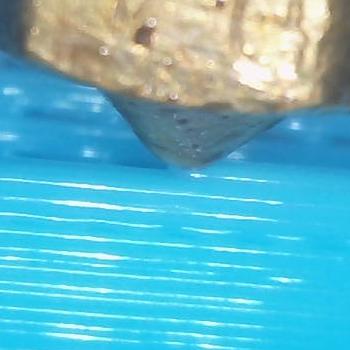
Flow rate: 158%